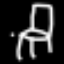
Label: chair